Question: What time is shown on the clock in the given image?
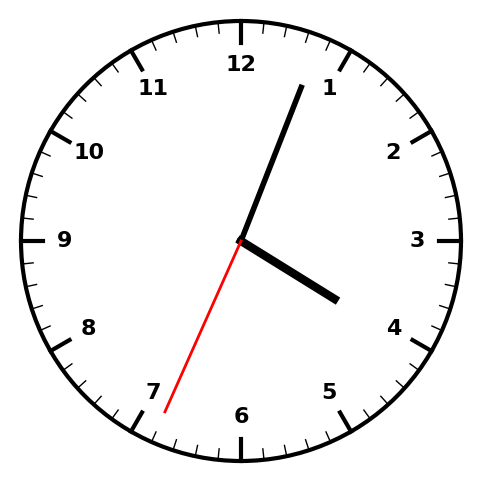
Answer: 04:03:34